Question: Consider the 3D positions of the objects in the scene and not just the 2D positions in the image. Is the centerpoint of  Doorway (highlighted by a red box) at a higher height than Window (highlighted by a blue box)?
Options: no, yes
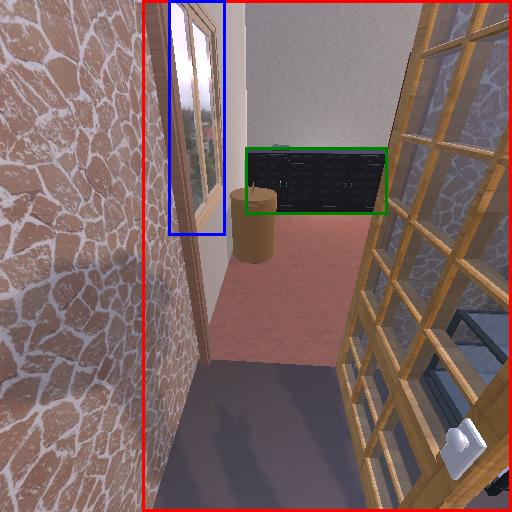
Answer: no